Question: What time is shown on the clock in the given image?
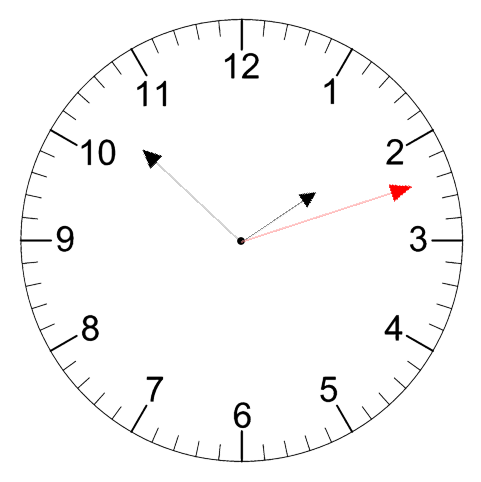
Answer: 01:52:12